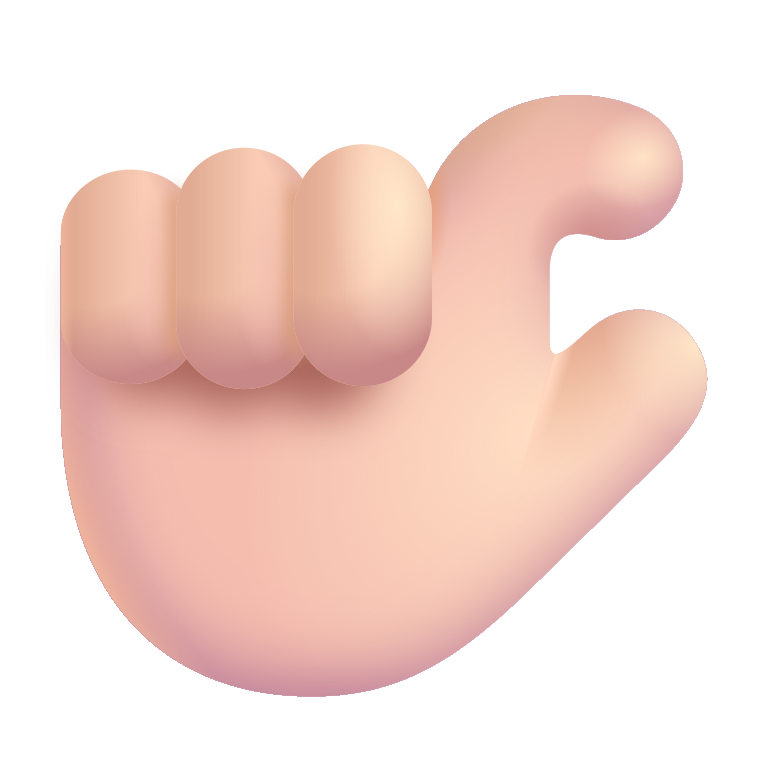
pinching hand color light